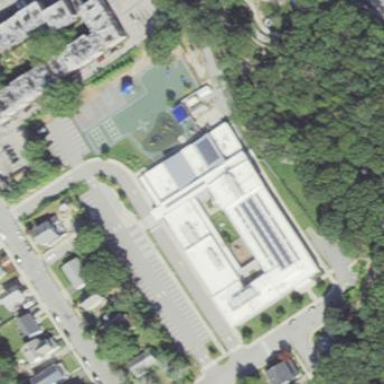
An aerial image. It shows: School.